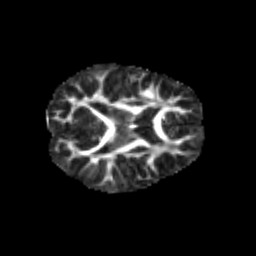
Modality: FA
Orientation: axial
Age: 7
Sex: female
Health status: healthy